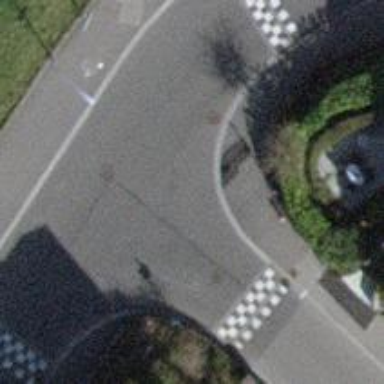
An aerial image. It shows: Kerb serving as barrier.